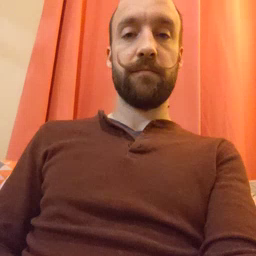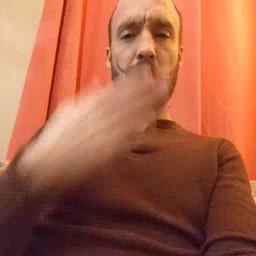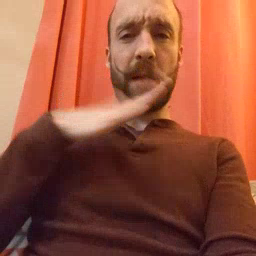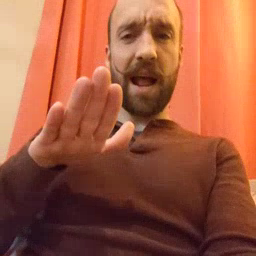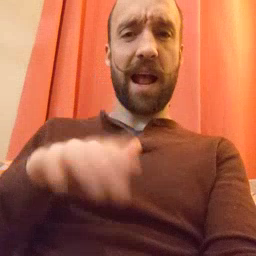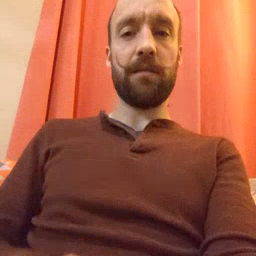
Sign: bad